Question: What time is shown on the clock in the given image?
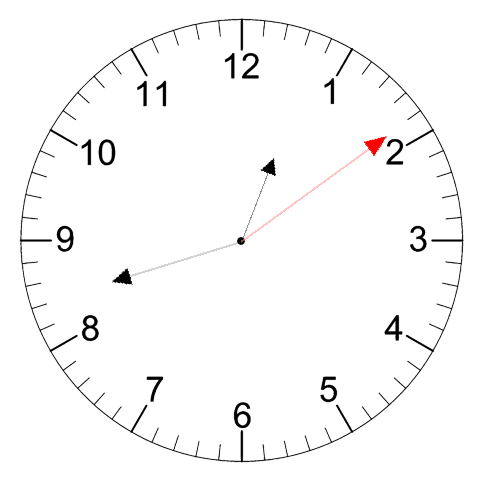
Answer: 12:42:09